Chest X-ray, PA view. Patient: 36 years old, sex F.
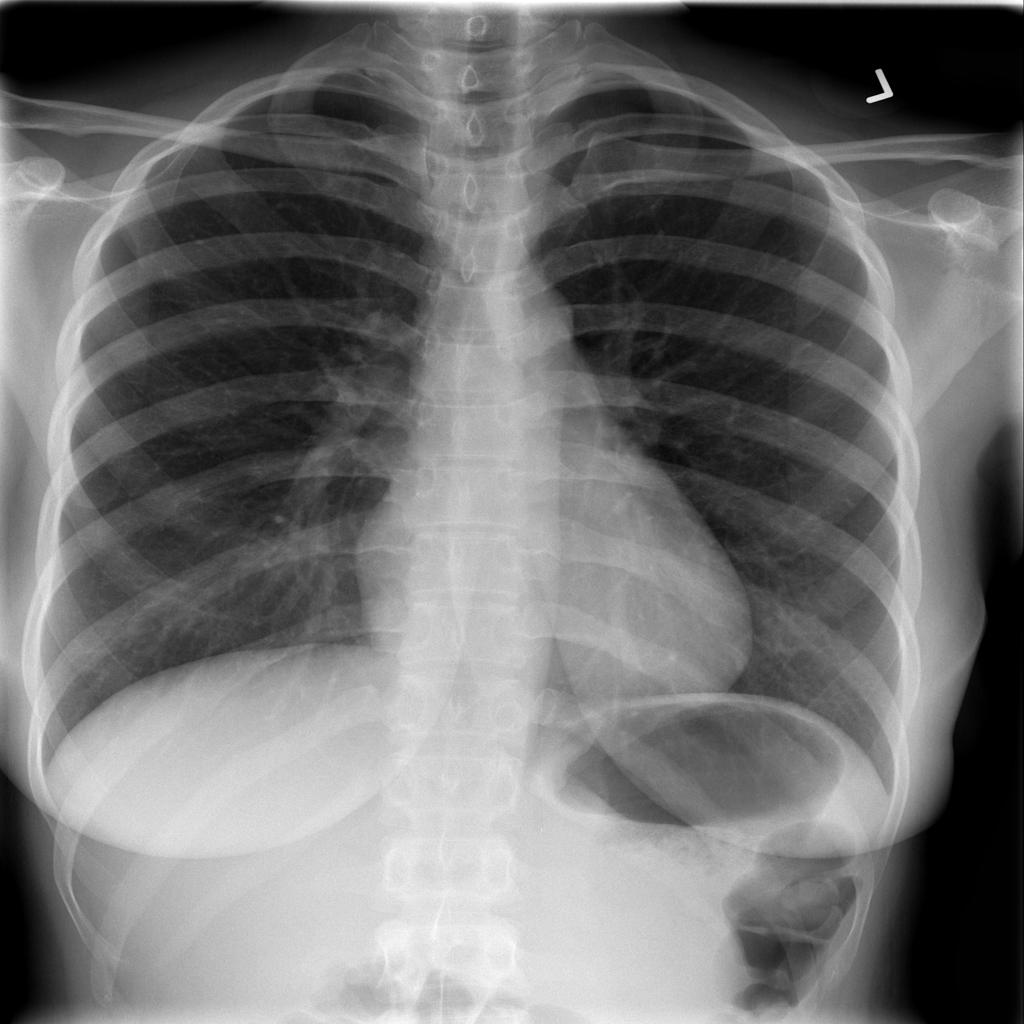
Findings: No Finding